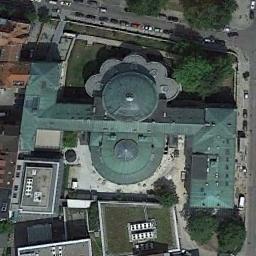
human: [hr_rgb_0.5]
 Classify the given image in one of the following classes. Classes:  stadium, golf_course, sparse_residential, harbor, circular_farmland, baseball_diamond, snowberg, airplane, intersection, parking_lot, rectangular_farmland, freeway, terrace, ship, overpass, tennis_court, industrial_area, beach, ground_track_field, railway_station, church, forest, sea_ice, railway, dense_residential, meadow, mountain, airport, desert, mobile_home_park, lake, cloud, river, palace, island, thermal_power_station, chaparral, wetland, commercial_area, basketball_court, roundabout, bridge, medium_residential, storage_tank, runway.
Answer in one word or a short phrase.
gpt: church